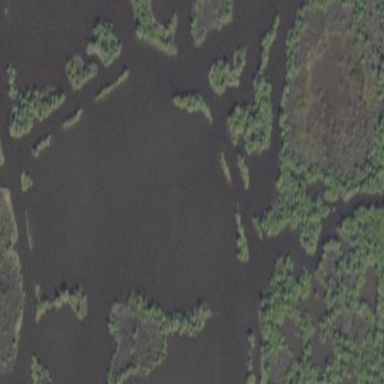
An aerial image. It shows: Wetland area.